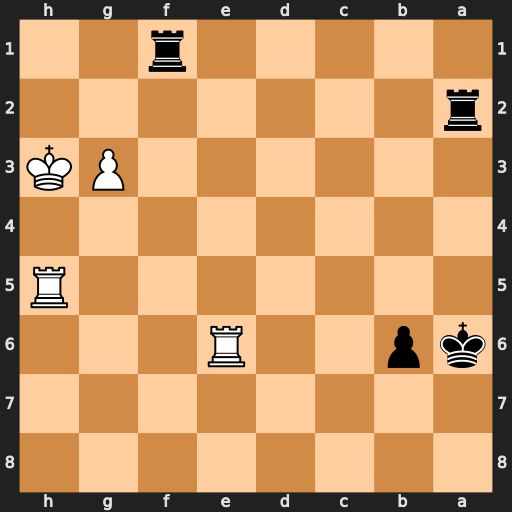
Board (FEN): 8/8/kp2R3/7R/8/6PK/r7/5r2
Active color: b
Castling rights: -
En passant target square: -
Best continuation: Rh1+ Kg4 Ra4+ Kg5 Ra5+